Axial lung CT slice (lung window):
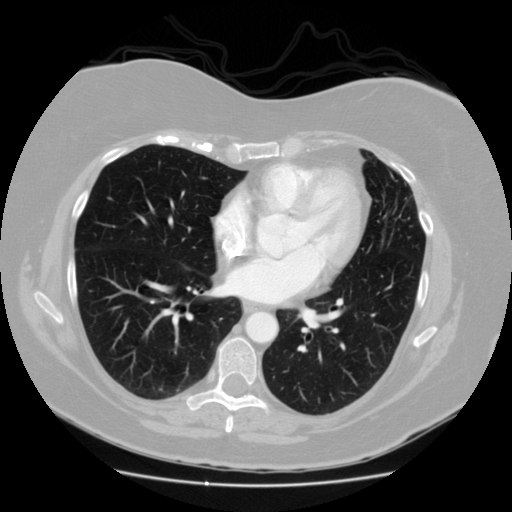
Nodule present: no